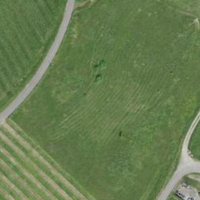
EUNIS habitat code: 40
Species observed at this site:
Verbascum thapsus
Convolvulus arvensis